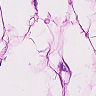
Metastatic tissue present: no